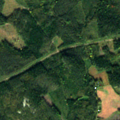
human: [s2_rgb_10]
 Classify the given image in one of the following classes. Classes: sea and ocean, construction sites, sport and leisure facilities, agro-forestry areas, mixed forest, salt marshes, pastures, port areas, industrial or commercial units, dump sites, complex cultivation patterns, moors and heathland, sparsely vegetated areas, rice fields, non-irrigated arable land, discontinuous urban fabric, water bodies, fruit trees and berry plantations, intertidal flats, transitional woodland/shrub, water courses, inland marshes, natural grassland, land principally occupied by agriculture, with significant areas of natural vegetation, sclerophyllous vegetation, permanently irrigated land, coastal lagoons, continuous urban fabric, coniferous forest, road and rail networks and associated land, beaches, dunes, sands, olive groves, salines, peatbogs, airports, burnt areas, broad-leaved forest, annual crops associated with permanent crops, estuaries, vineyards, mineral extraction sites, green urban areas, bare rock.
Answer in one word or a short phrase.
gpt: coniferous forest, mixed forest